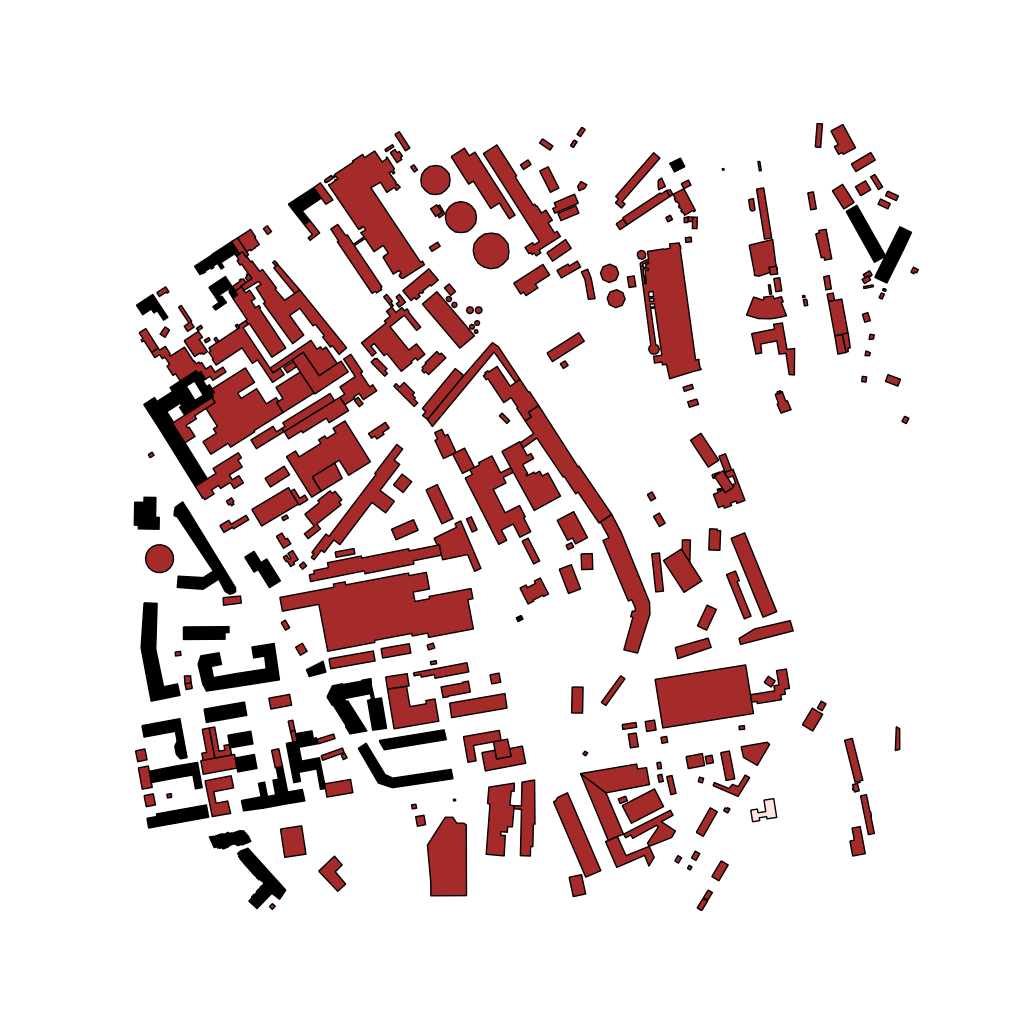
Tags: overhead vector_map, business, industrial, recreation, residential, special, transport, historical, modern, soviet, high_rise, individual_rise, low_rise, medium_rise, density_1, Building, Facility, Gas, 1.0 km²